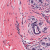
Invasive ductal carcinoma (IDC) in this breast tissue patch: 0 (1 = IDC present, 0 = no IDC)